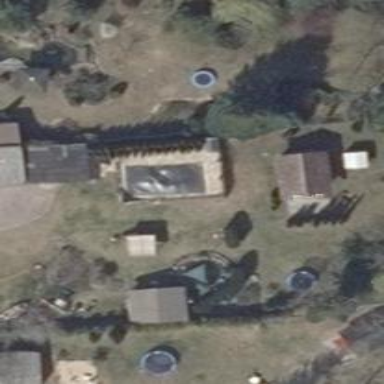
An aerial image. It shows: Swimming pool located in leisure land.